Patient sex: M
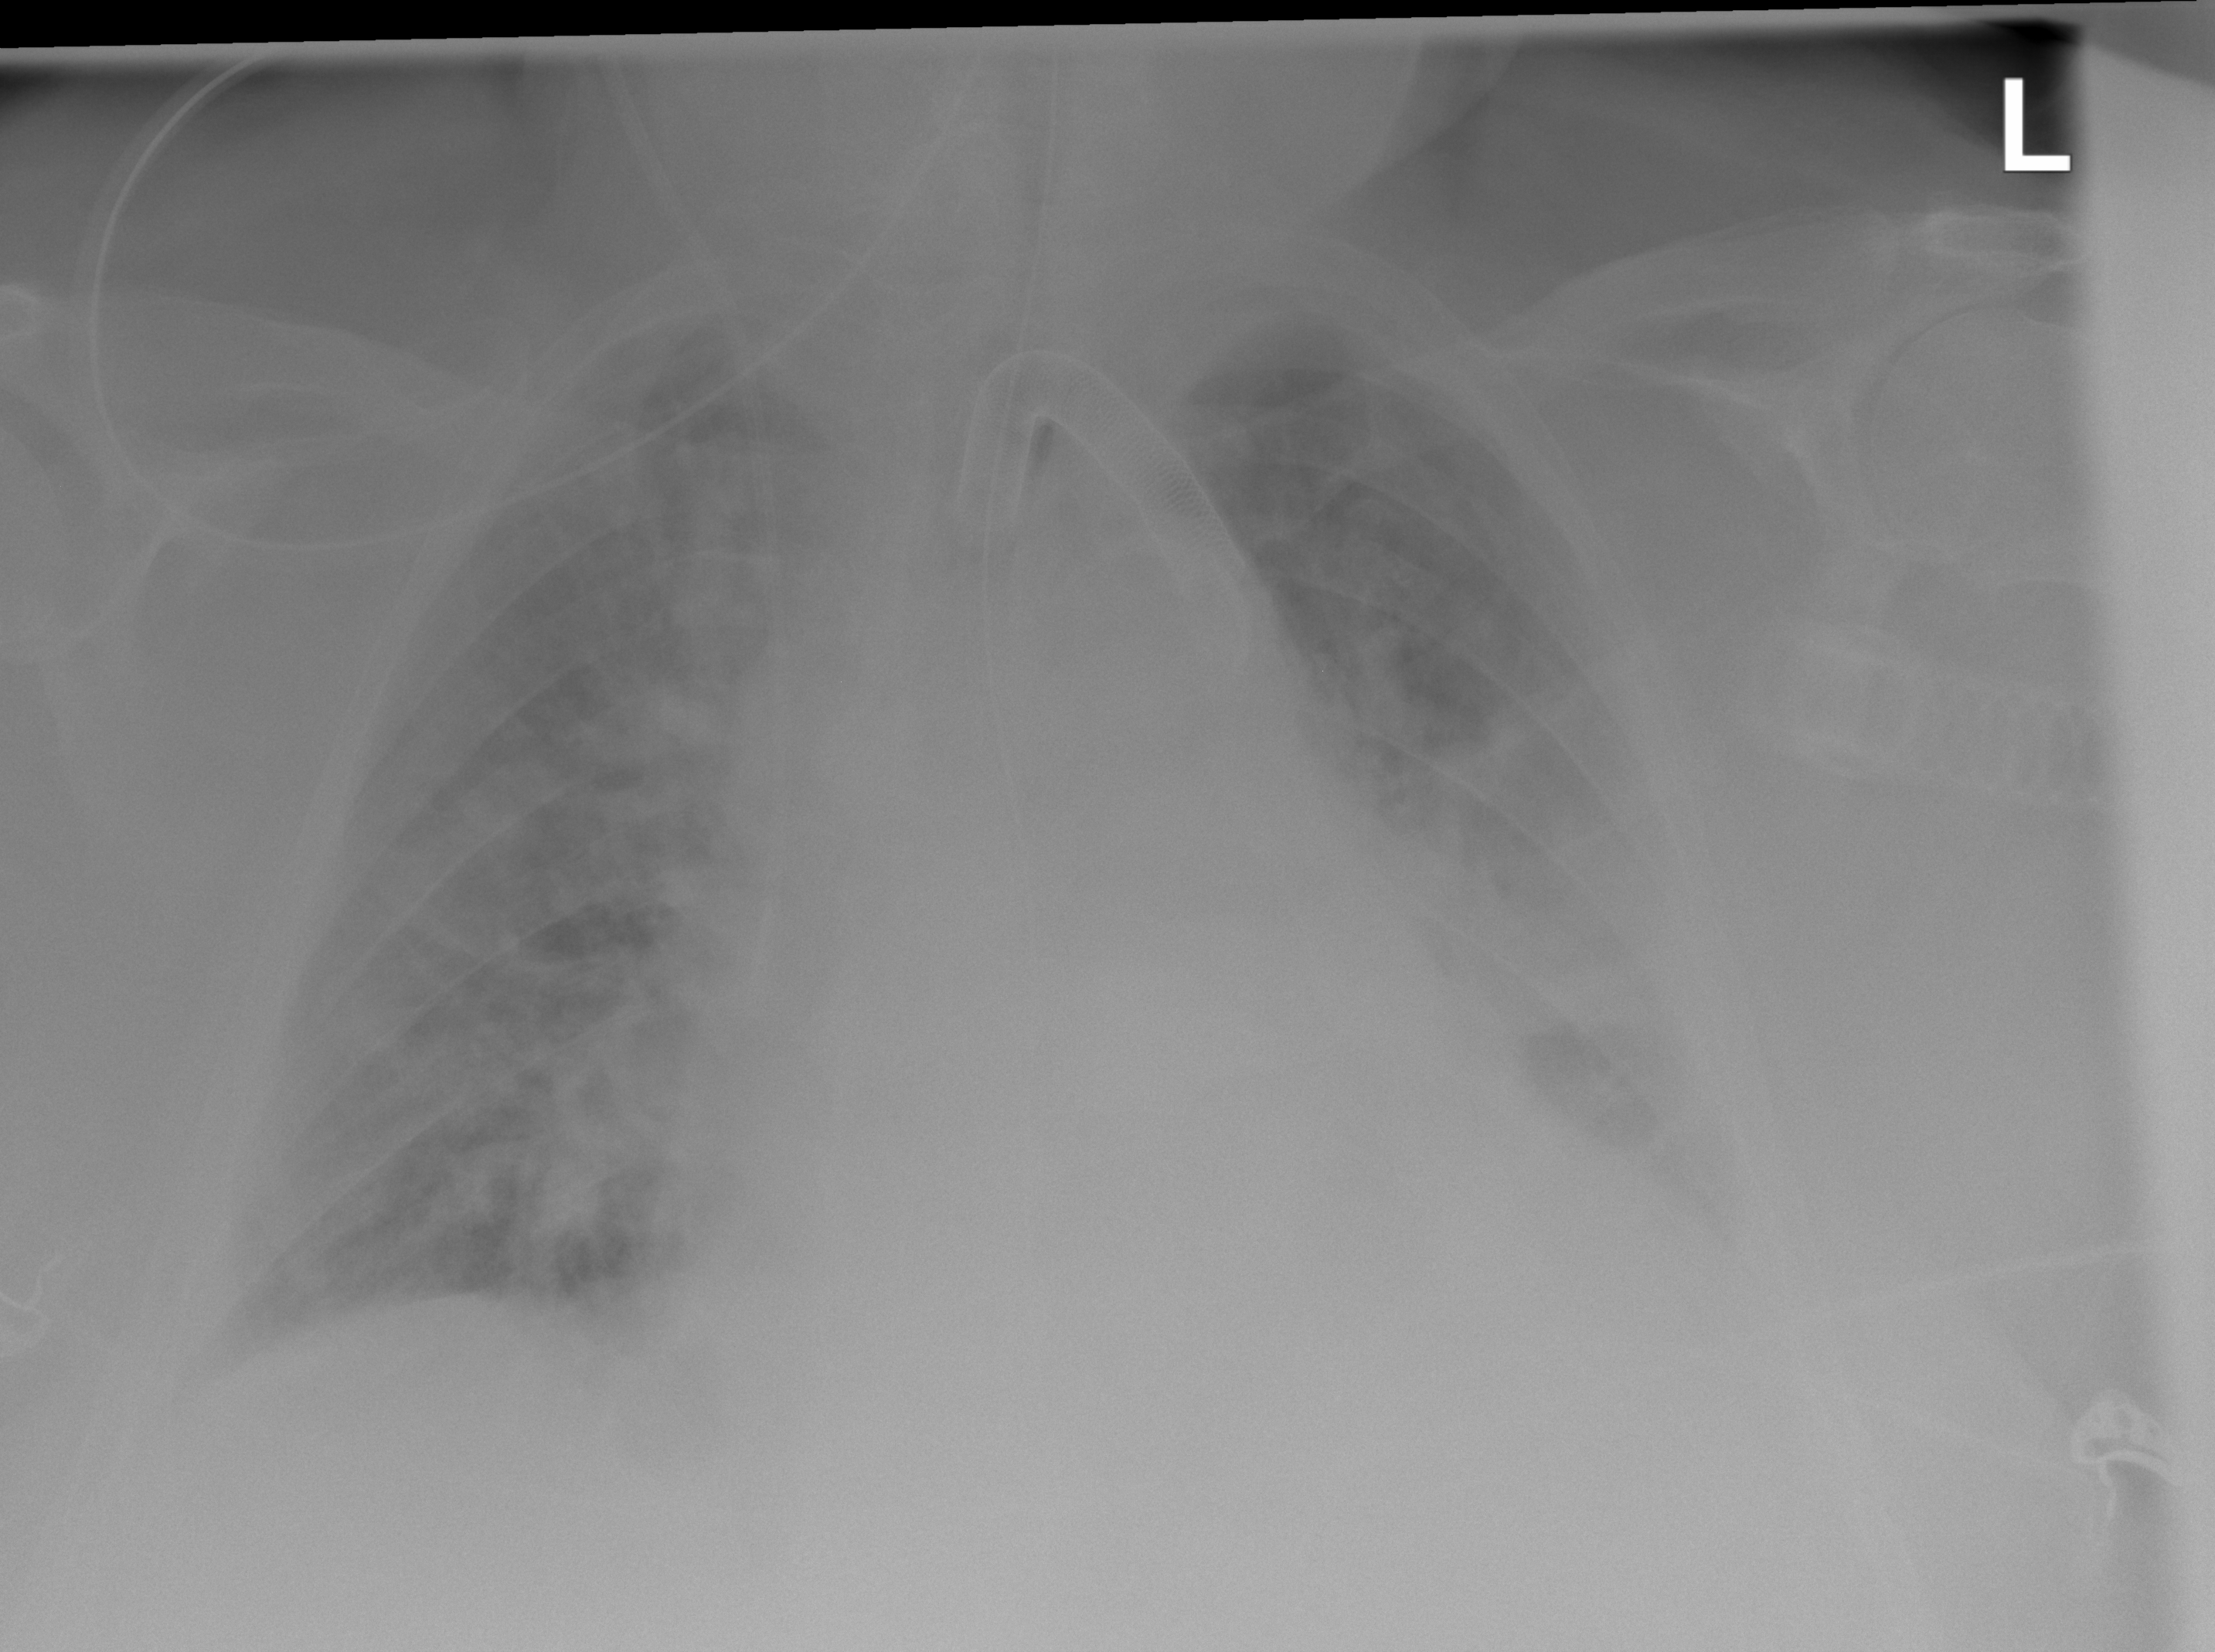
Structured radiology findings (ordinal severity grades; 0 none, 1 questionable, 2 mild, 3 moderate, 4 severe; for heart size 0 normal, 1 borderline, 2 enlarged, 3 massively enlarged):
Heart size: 3
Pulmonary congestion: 3
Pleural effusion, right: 0
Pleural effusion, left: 2
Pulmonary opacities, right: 2
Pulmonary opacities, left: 2
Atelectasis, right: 0
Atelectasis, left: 2